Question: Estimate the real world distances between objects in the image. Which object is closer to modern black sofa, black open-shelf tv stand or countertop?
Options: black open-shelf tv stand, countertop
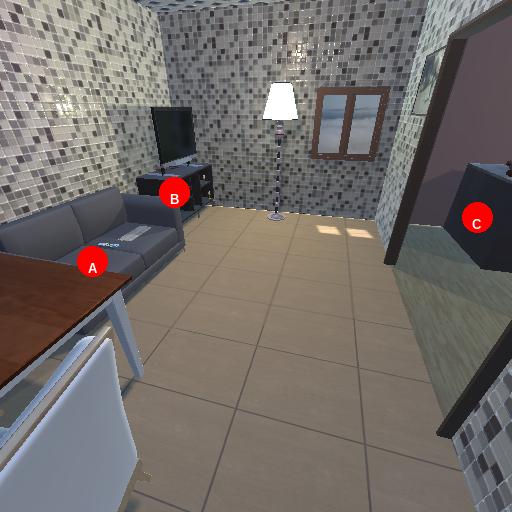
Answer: black open-shelf tv stand